Interaction volume radius: 5 \u00c5
Interaction volume height: 15 \u00c5
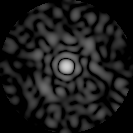
Disorder parameter: 0.8585